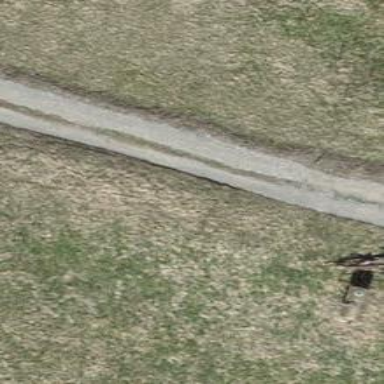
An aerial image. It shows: Track with grade 3 tracktype.